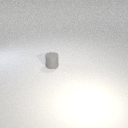
small gray rubber cylinder